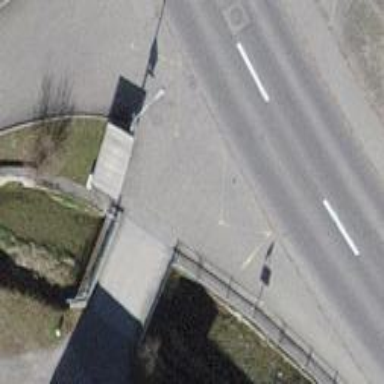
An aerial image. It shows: Platform for public transport on the road.